Question: I'm looking for the most abundant frequency in a periodic signal.
I'm trying to understand what do I get if I perform a Fourier transformation on a periodic signal and filter for frequencies which have negative fft values.
In other words, what do the axis of plots 2 and 3 (see below) express? I'm plotting frequency (cycles/second) over the fft-transformed signal - what do negative values on the y axis mean, and would it make sense that I'd be interested in only those?
'''
import numpy as np
import scipy
# generate data
time = scipy.linspace(0,120,4000)
acc = lambda t: 10*scipy.sin(2*pi*2.0*t) + 5*scipy.sin(2*pi*8.0*t) + 2*scipy.random.random(len(t))
signal = acc(time)
# get frequencies from decomposed fft
W = np.fft.fftfreq(signal.size, d=time[1]-time[0])
f_signal = np.fft.fft(signal)
# filter signal
# I'm getting only the "negative" part!
cut_f_signal = f_signal.copy()
# filter noisy frequencies
cut_f_signal[(W < 8.0)] = 0
cut_f_signal[(W > 8.2)] = 0
# inverse fourier to get filtered frequency
cut_signal = np.fft.ifft(cut_f_signal)
# plot
plt.subplot(221)
plt.plot(time,signal)
plt.subplot(222)
plt.plot(W, f_signal)
plt.subplot(223)
plt.plot(W, cut_f_signal)
plt.subplot(224)
plt.plot(time, cut_signal)
plt.show()
'''

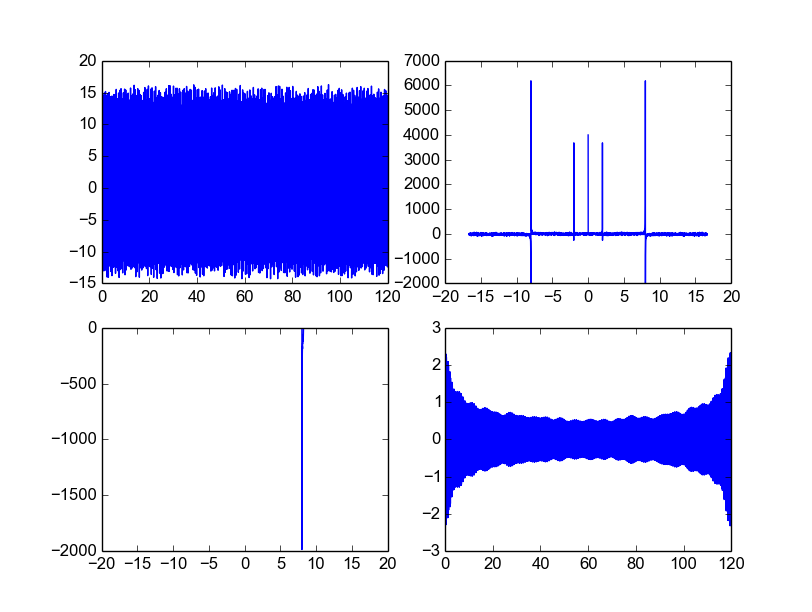
Answer: The FFT of a real-valued input signal will produce a conjugate symmetric result. (That's just the way the math works best.) So, for FFT result magnitudes only of real data, the negative frequencies are just mirrored duplicates of the positive frequencies, and can thus be ignored when analyzing the result.
However if you want to do the inverse and compute the IFFT, you will need to feed the IFFT a conjugate symmetric negative half (or upper half, above Fs/2) of frequency data, or else your IFFT result will end up producing a complex result (e.g. with non-zero imaginary (sqrt(-1)) components, rarely what one want when dealing with base-band real data).
If you want to filter the FFT data and end up with real results from an IFFT, you will need to filter the positive and negative frequencies symmetrically identically to maintain the needed symmetry.
The FFT also produces a complex result, where the value and sign the components (real and imaginary) of each result bin represents the phase as well as the magnitude of the component basis vector (complex sinusoid, or real cosine plus real sine components). Any negative value just represents a phase rotation from if the same result was positive.